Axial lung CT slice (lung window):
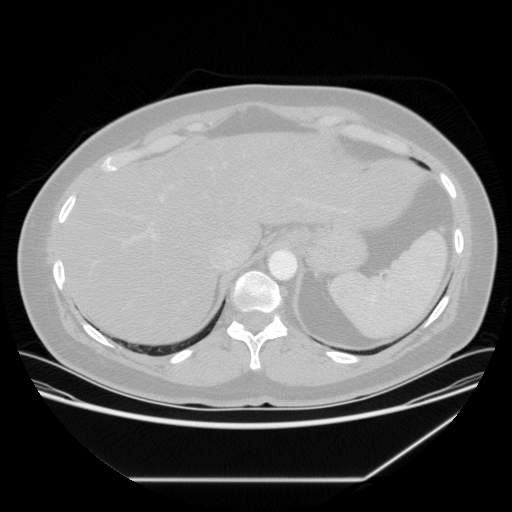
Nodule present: no